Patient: sex M, age 74
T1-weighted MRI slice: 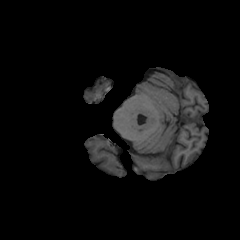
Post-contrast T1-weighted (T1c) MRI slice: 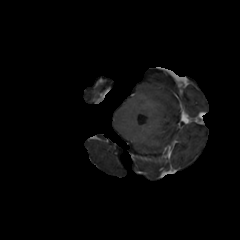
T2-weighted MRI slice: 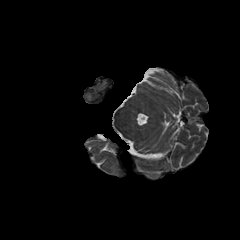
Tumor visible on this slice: yes
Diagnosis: Glioblastoma, IDH-wildtype
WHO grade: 4